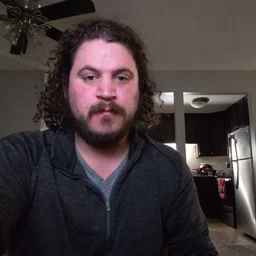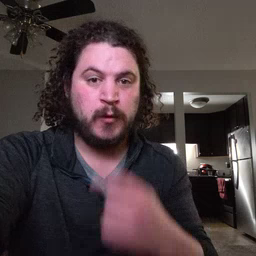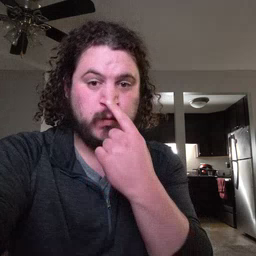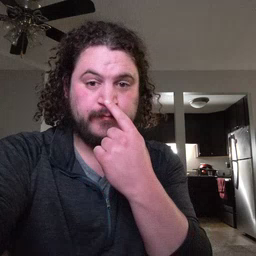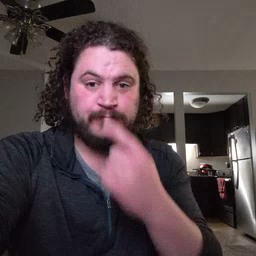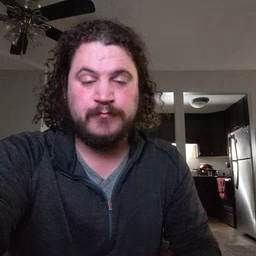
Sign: nose